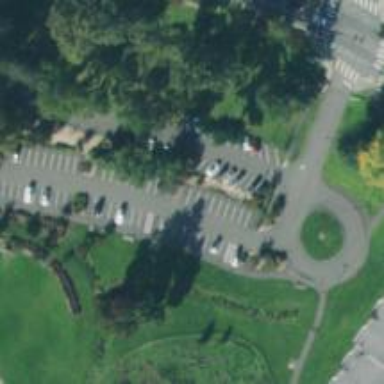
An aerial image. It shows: Parking space is available.